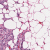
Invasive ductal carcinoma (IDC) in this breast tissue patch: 1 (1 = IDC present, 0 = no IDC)